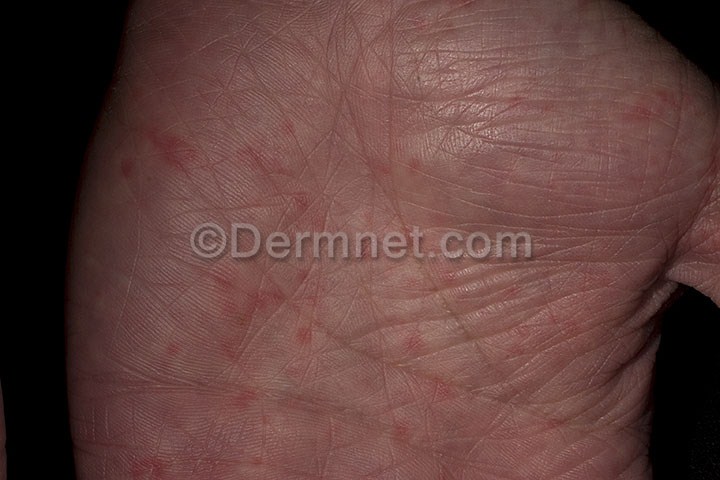
Disease: Exanthems and Drug Eruptions